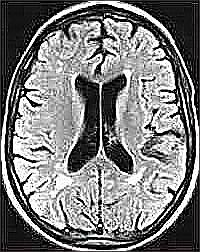
Label: notumor